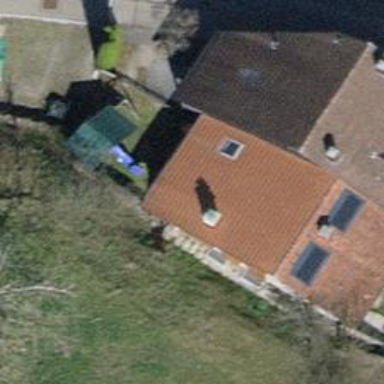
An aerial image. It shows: Building with tile roof.